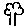
Label: tree